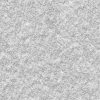
Atmospheric dust classification: not_dusty